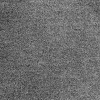
Atmospheric dust classification: dusty